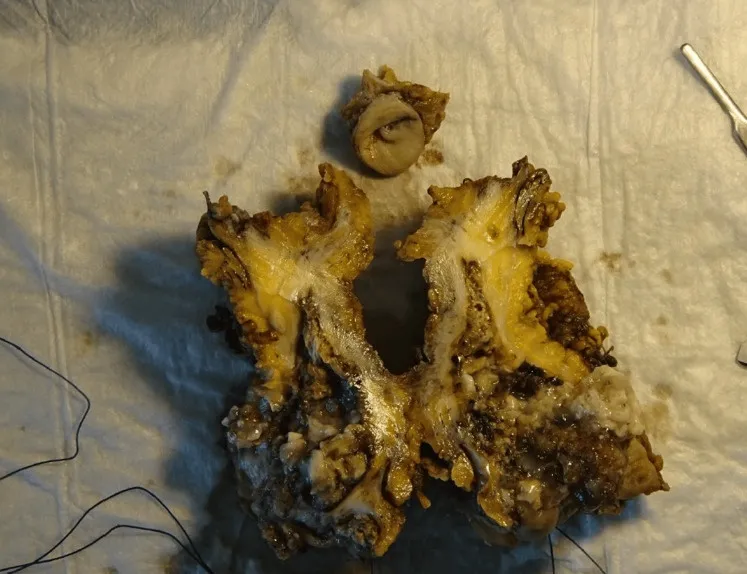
The formulation for histological examination.
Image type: medical_photograph (other_medical_photograph)